Field crop: maize
Growth stage: 2
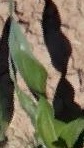
Species: maize